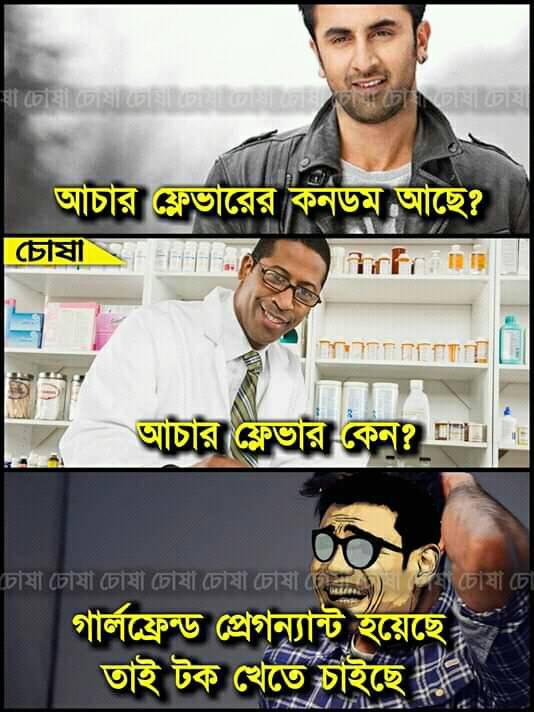
Caption: আচার ফ্লেভারের কনডম আছে ?   আচার ফ্লেভার কেন ?    গালফ্রেন্ড প্রেগন্যান্ট হয়েছে  তাই টক খেতে চাইছে
Label: non-hate